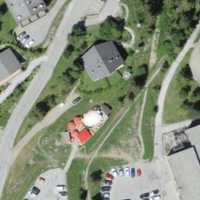
EUNIS habitat code: 54
Species observed at this site:
Potentilla verna
Berberis vulgaris